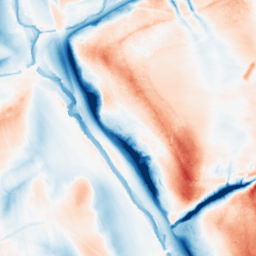
Category: classical
Decomposition family: gaussian_anisotropic
Decomposition parameters: sigma_x: 20
sigma_y: 5
Upsampling method: bicubic
Upsampling parameters: scale: 8
Upsampling scale: 8